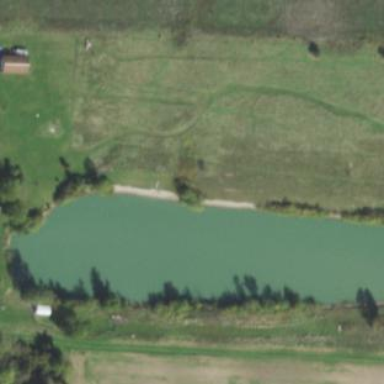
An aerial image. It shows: Pond with natural water.